Question: What is the result of this measurement?
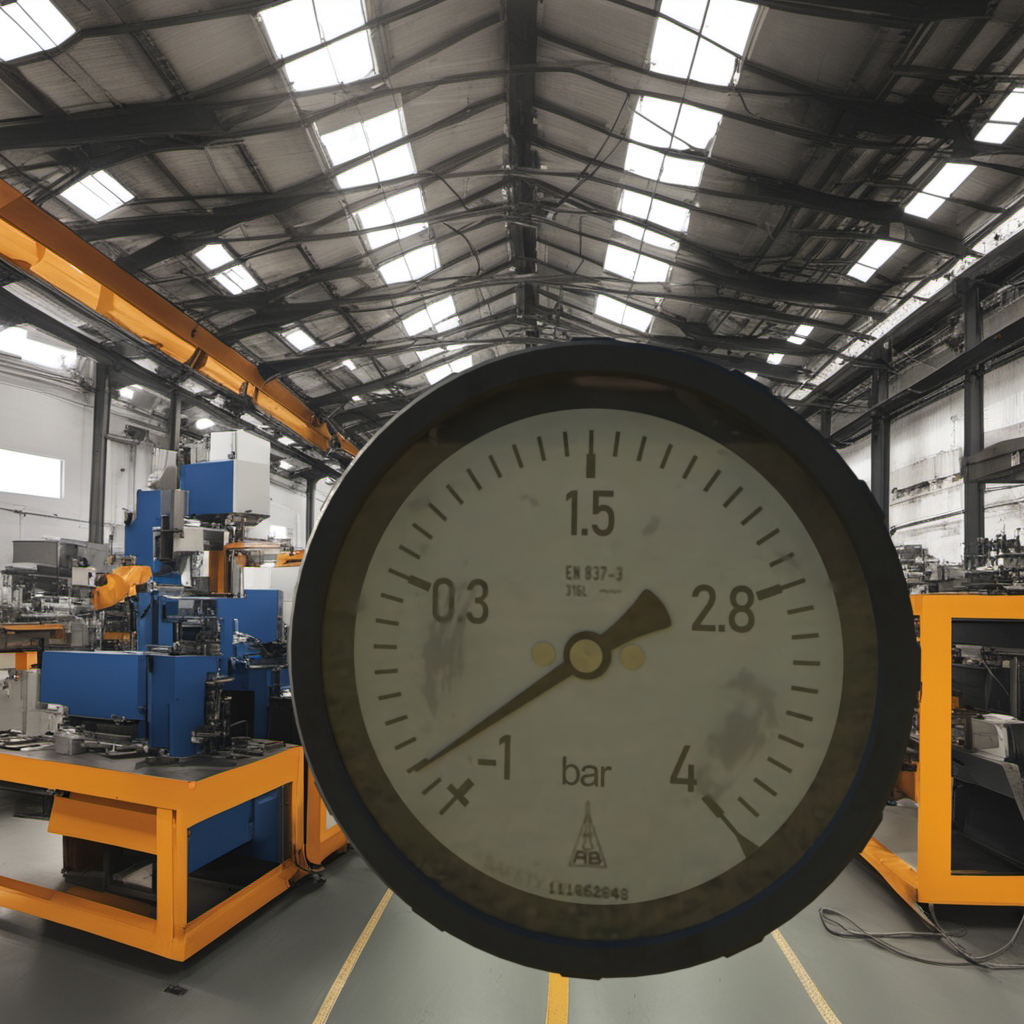
Answer: The result is -0.83
Question: What is the value range of the measurement in the image?
Answer: The range is from -1 to 4
Question: What is the minimum and maximum value of the measurement shown in the image?
Answer: The minimum value is -1 and the maximum value is 4